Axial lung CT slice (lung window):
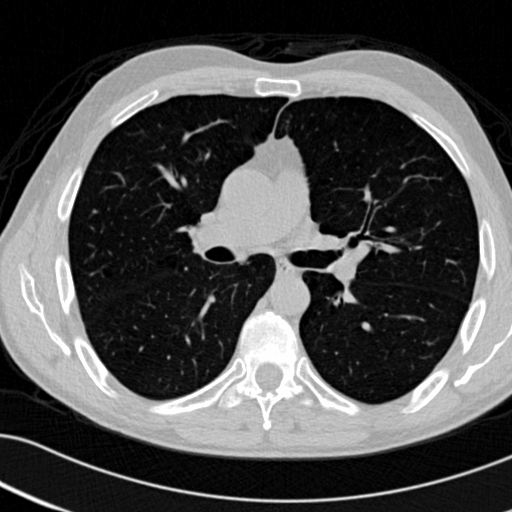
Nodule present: no